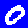
Digit: 0